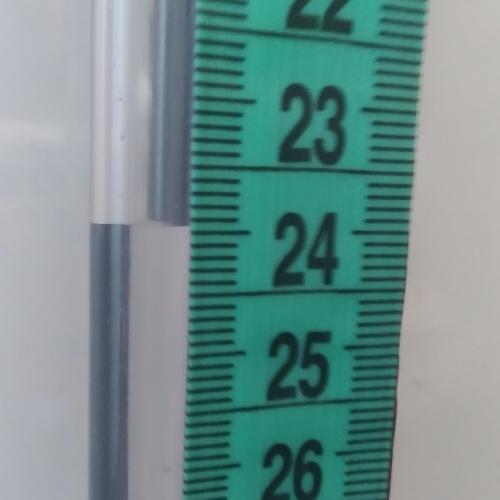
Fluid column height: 24.0 cm